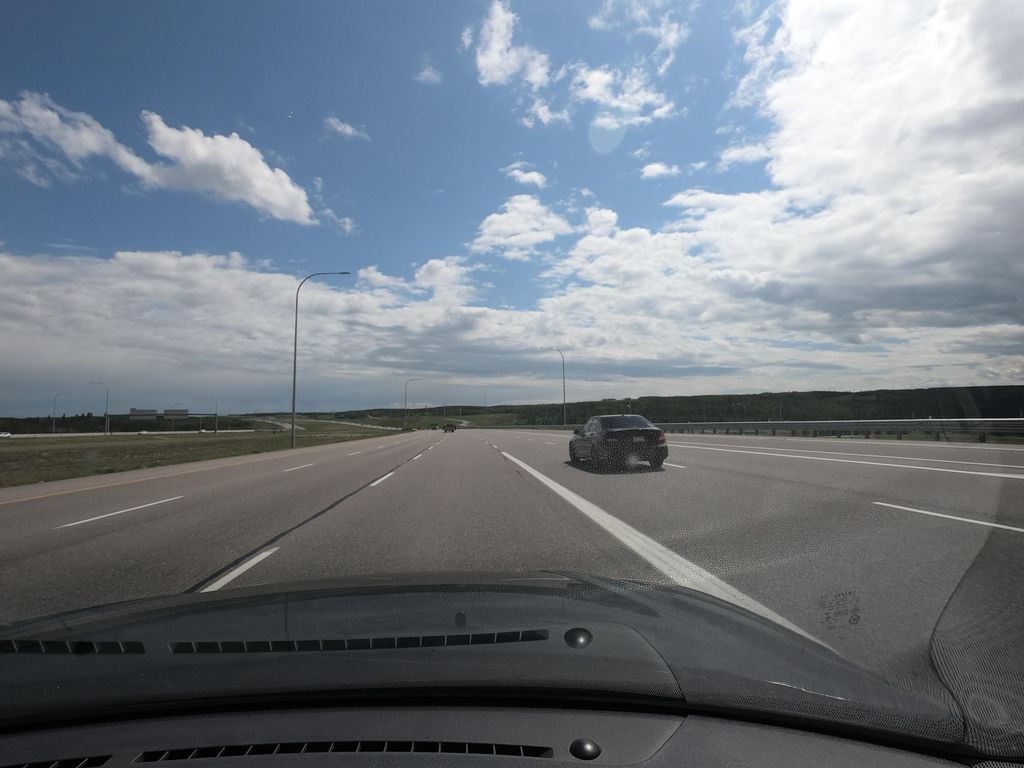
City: calgary